Aerial crown-view tile of a tropical tree (Barro Colorado Island, Panama), acquired 20250715:
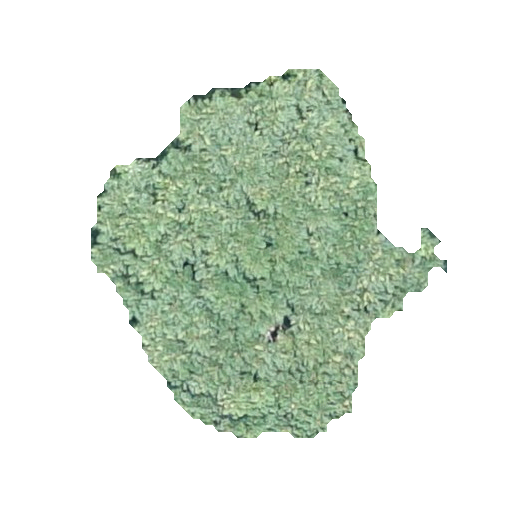
Species: Jacaranda copaia
GBIF accepted scientific name: Jacaranda copaia
Crown area: 120.321 m²